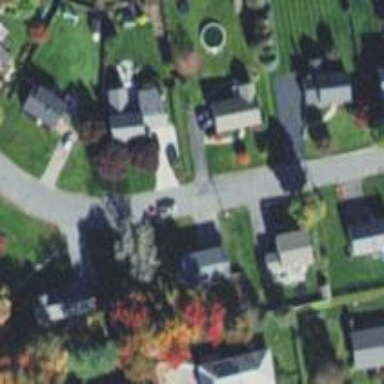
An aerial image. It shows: Driveway.